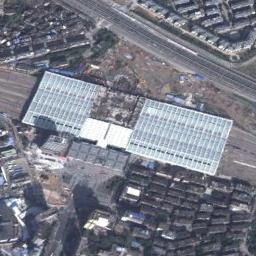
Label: railway_station